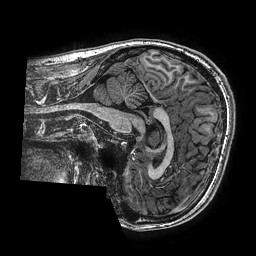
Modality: T1w
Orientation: sagittal
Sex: male
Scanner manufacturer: ge
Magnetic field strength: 3 T
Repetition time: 0.00766 s
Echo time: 0.003476 s